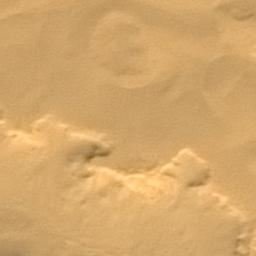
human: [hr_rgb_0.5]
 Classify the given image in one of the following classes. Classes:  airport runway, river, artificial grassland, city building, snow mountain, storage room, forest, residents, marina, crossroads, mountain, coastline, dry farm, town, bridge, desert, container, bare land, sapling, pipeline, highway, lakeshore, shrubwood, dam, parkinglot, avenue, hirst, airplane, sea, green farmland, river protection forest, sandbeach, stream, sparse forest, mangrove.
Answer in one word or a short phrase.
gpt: desert